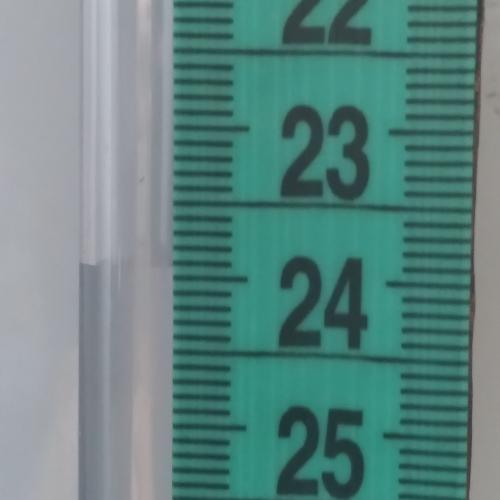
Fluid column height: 23.9 cm